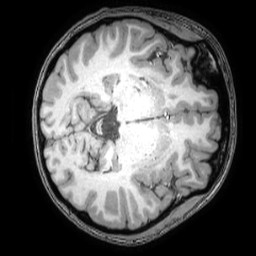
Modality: T1w
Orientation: axial
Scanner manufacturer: philips
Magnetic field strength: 3 T
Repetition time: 0.008 s
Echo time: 0.0035 s